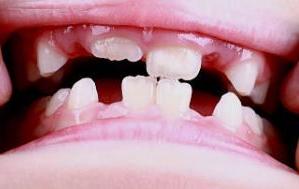
Condition: hypodontia